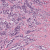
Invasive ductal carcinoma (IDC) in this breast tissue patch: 1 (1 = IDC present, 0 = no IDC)